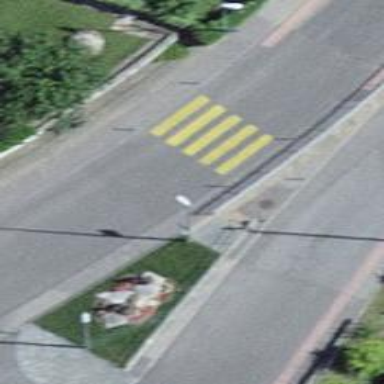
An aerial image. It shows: Zebra crossing on the road.